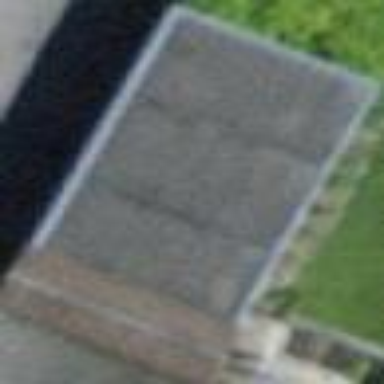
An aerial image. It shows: Garage.